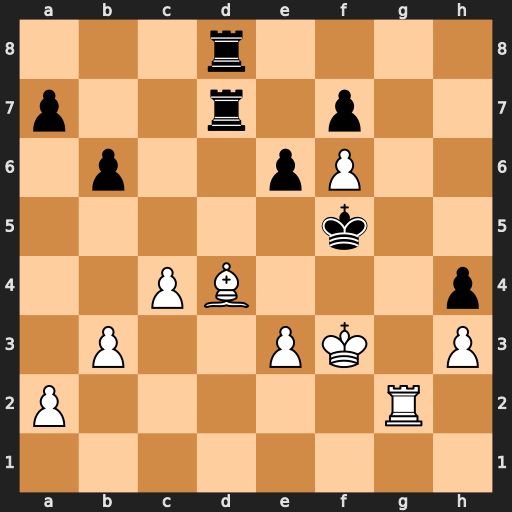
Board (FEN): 3r4/p2r1p2/1p2pP2/5k2/2PB3p/1P2PK1P/P5R1/8
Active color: w
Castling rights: -
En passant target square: -
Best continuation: e4#